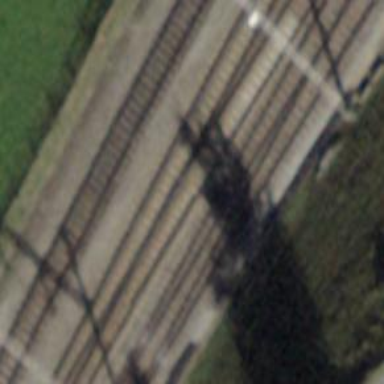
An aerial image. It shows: Railway with electrified contact lines.